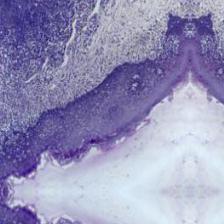
Diagnosis: Normal